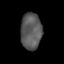
Tissue: lung
Cell type: Others
Senescence score: 0.207
Nuclear area (px): 754
Mean DAPI intensity: 88.975